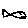
Label: fish